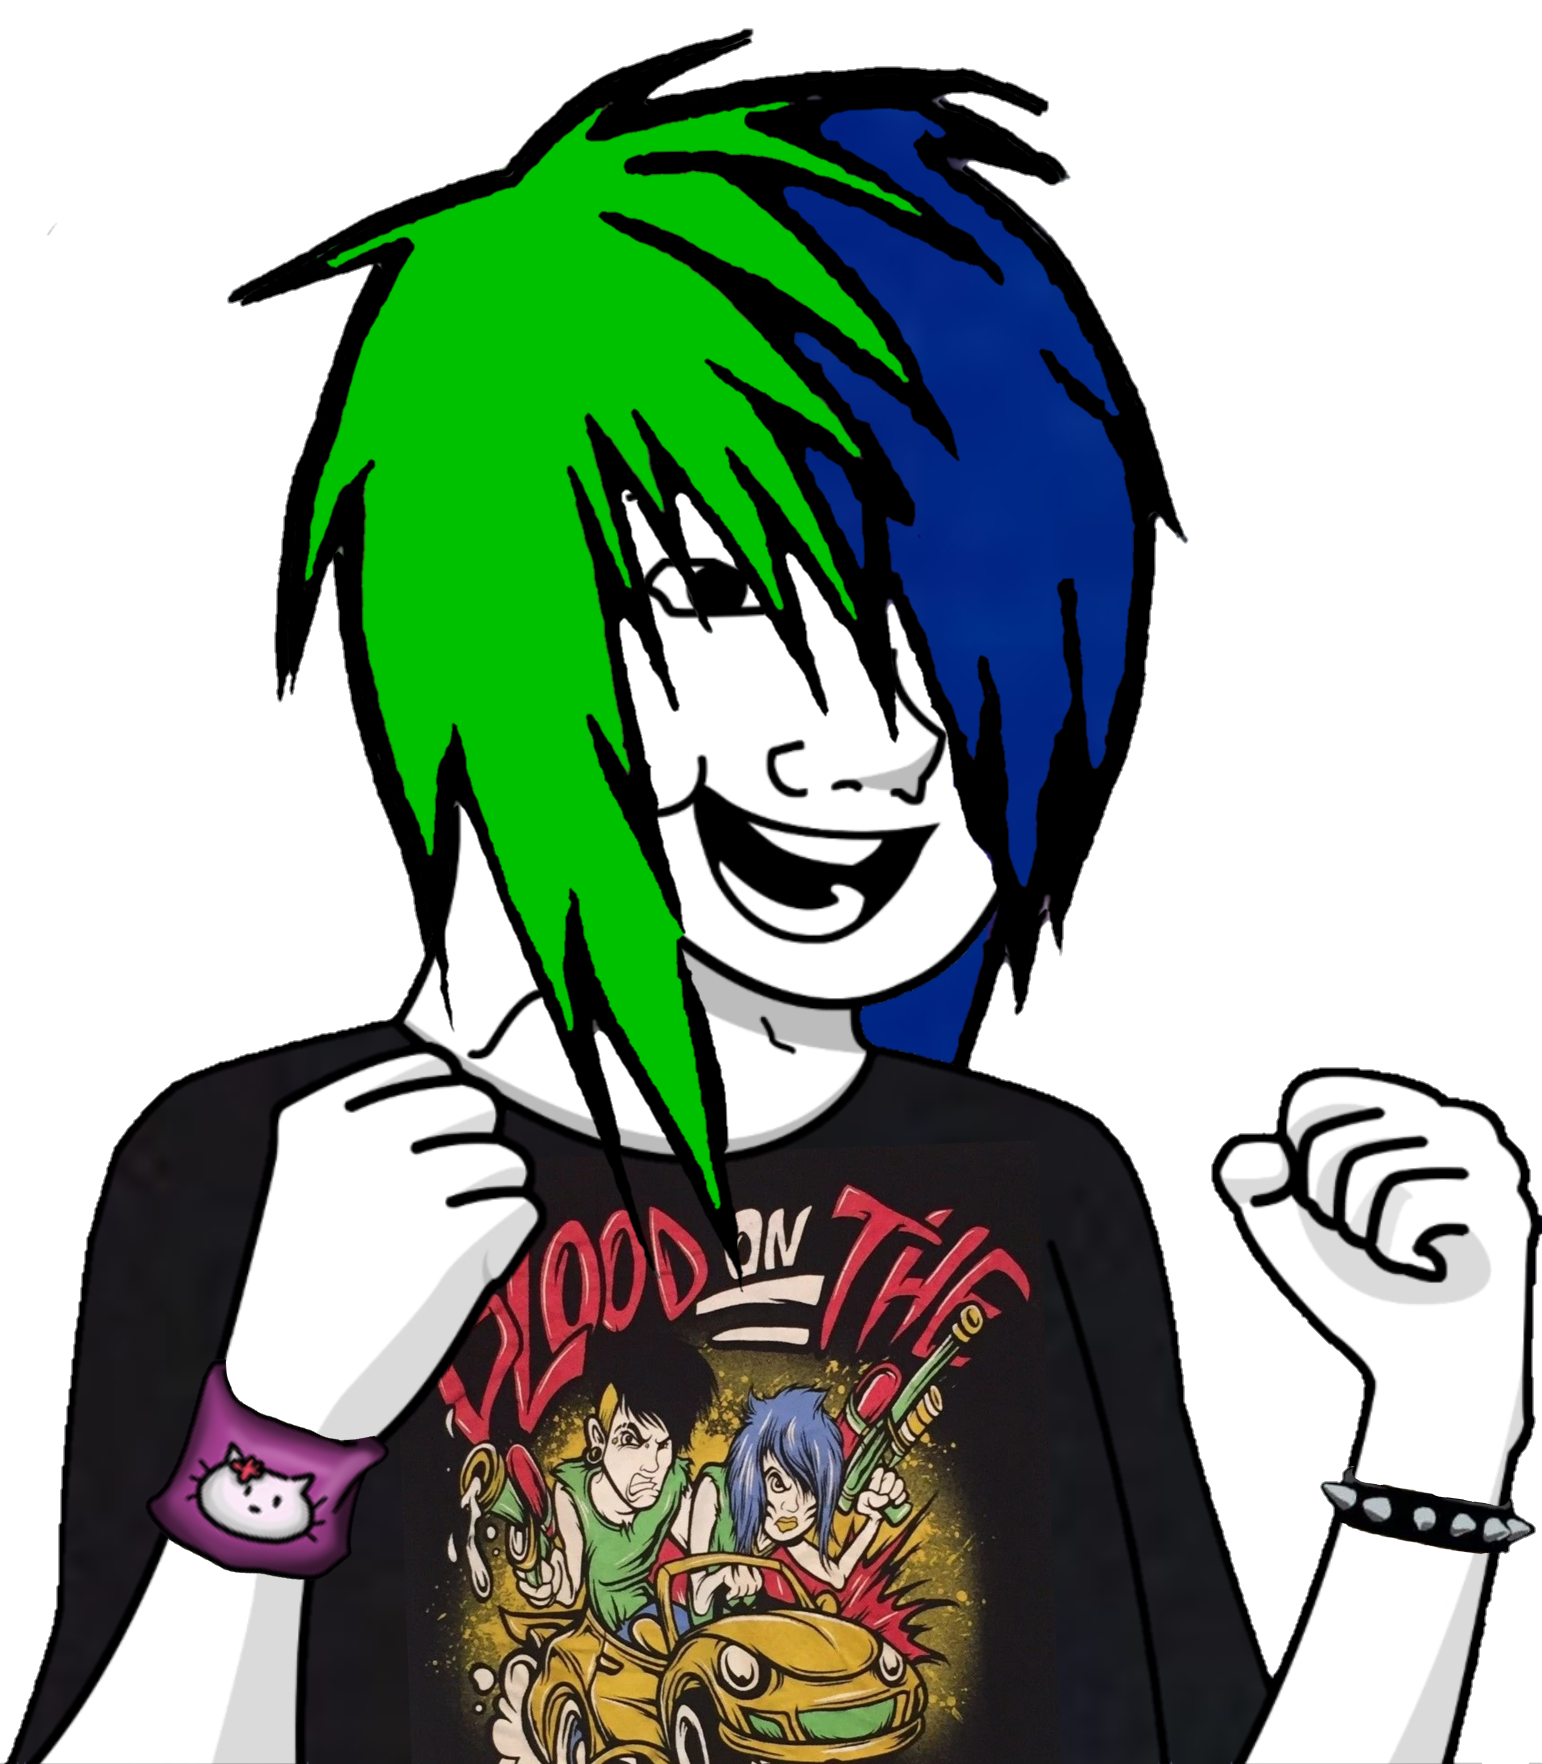
Label: 5_Bloomer